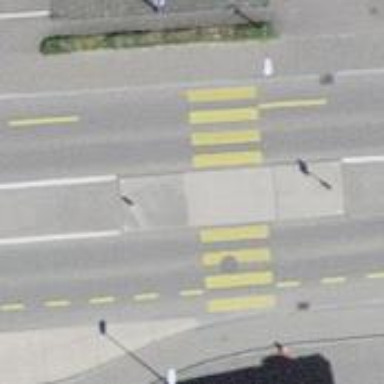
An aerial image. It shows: Marked zebra crossing with island.